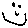
Label: smiley face